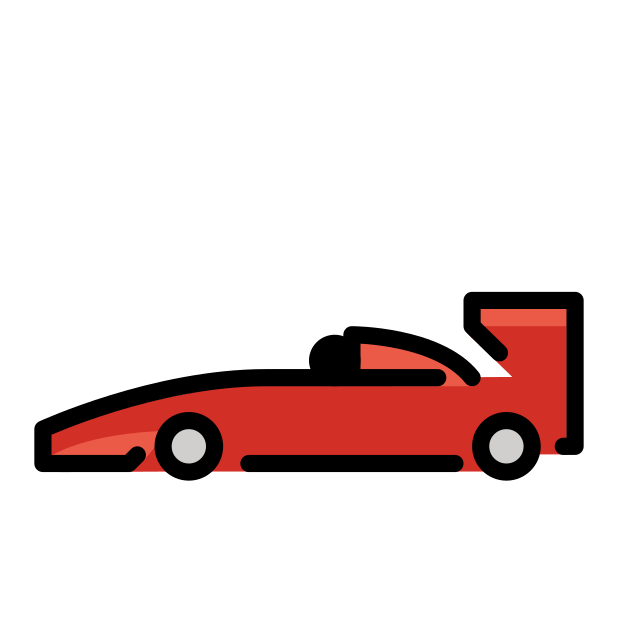
Emoji: 🏎
Name: racing car
Unicode: 0x1f3ce